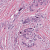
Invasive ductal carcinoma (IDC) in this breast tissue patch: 1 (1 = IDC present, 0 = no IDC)